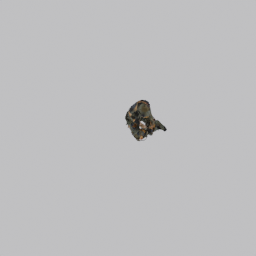
Label: people